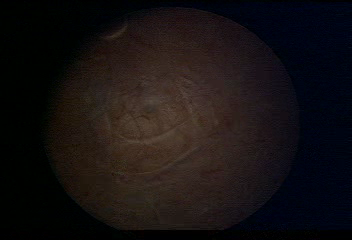
Modality: WLC
Class: Normal mucosa
Bladder cancer association: No